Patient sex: F
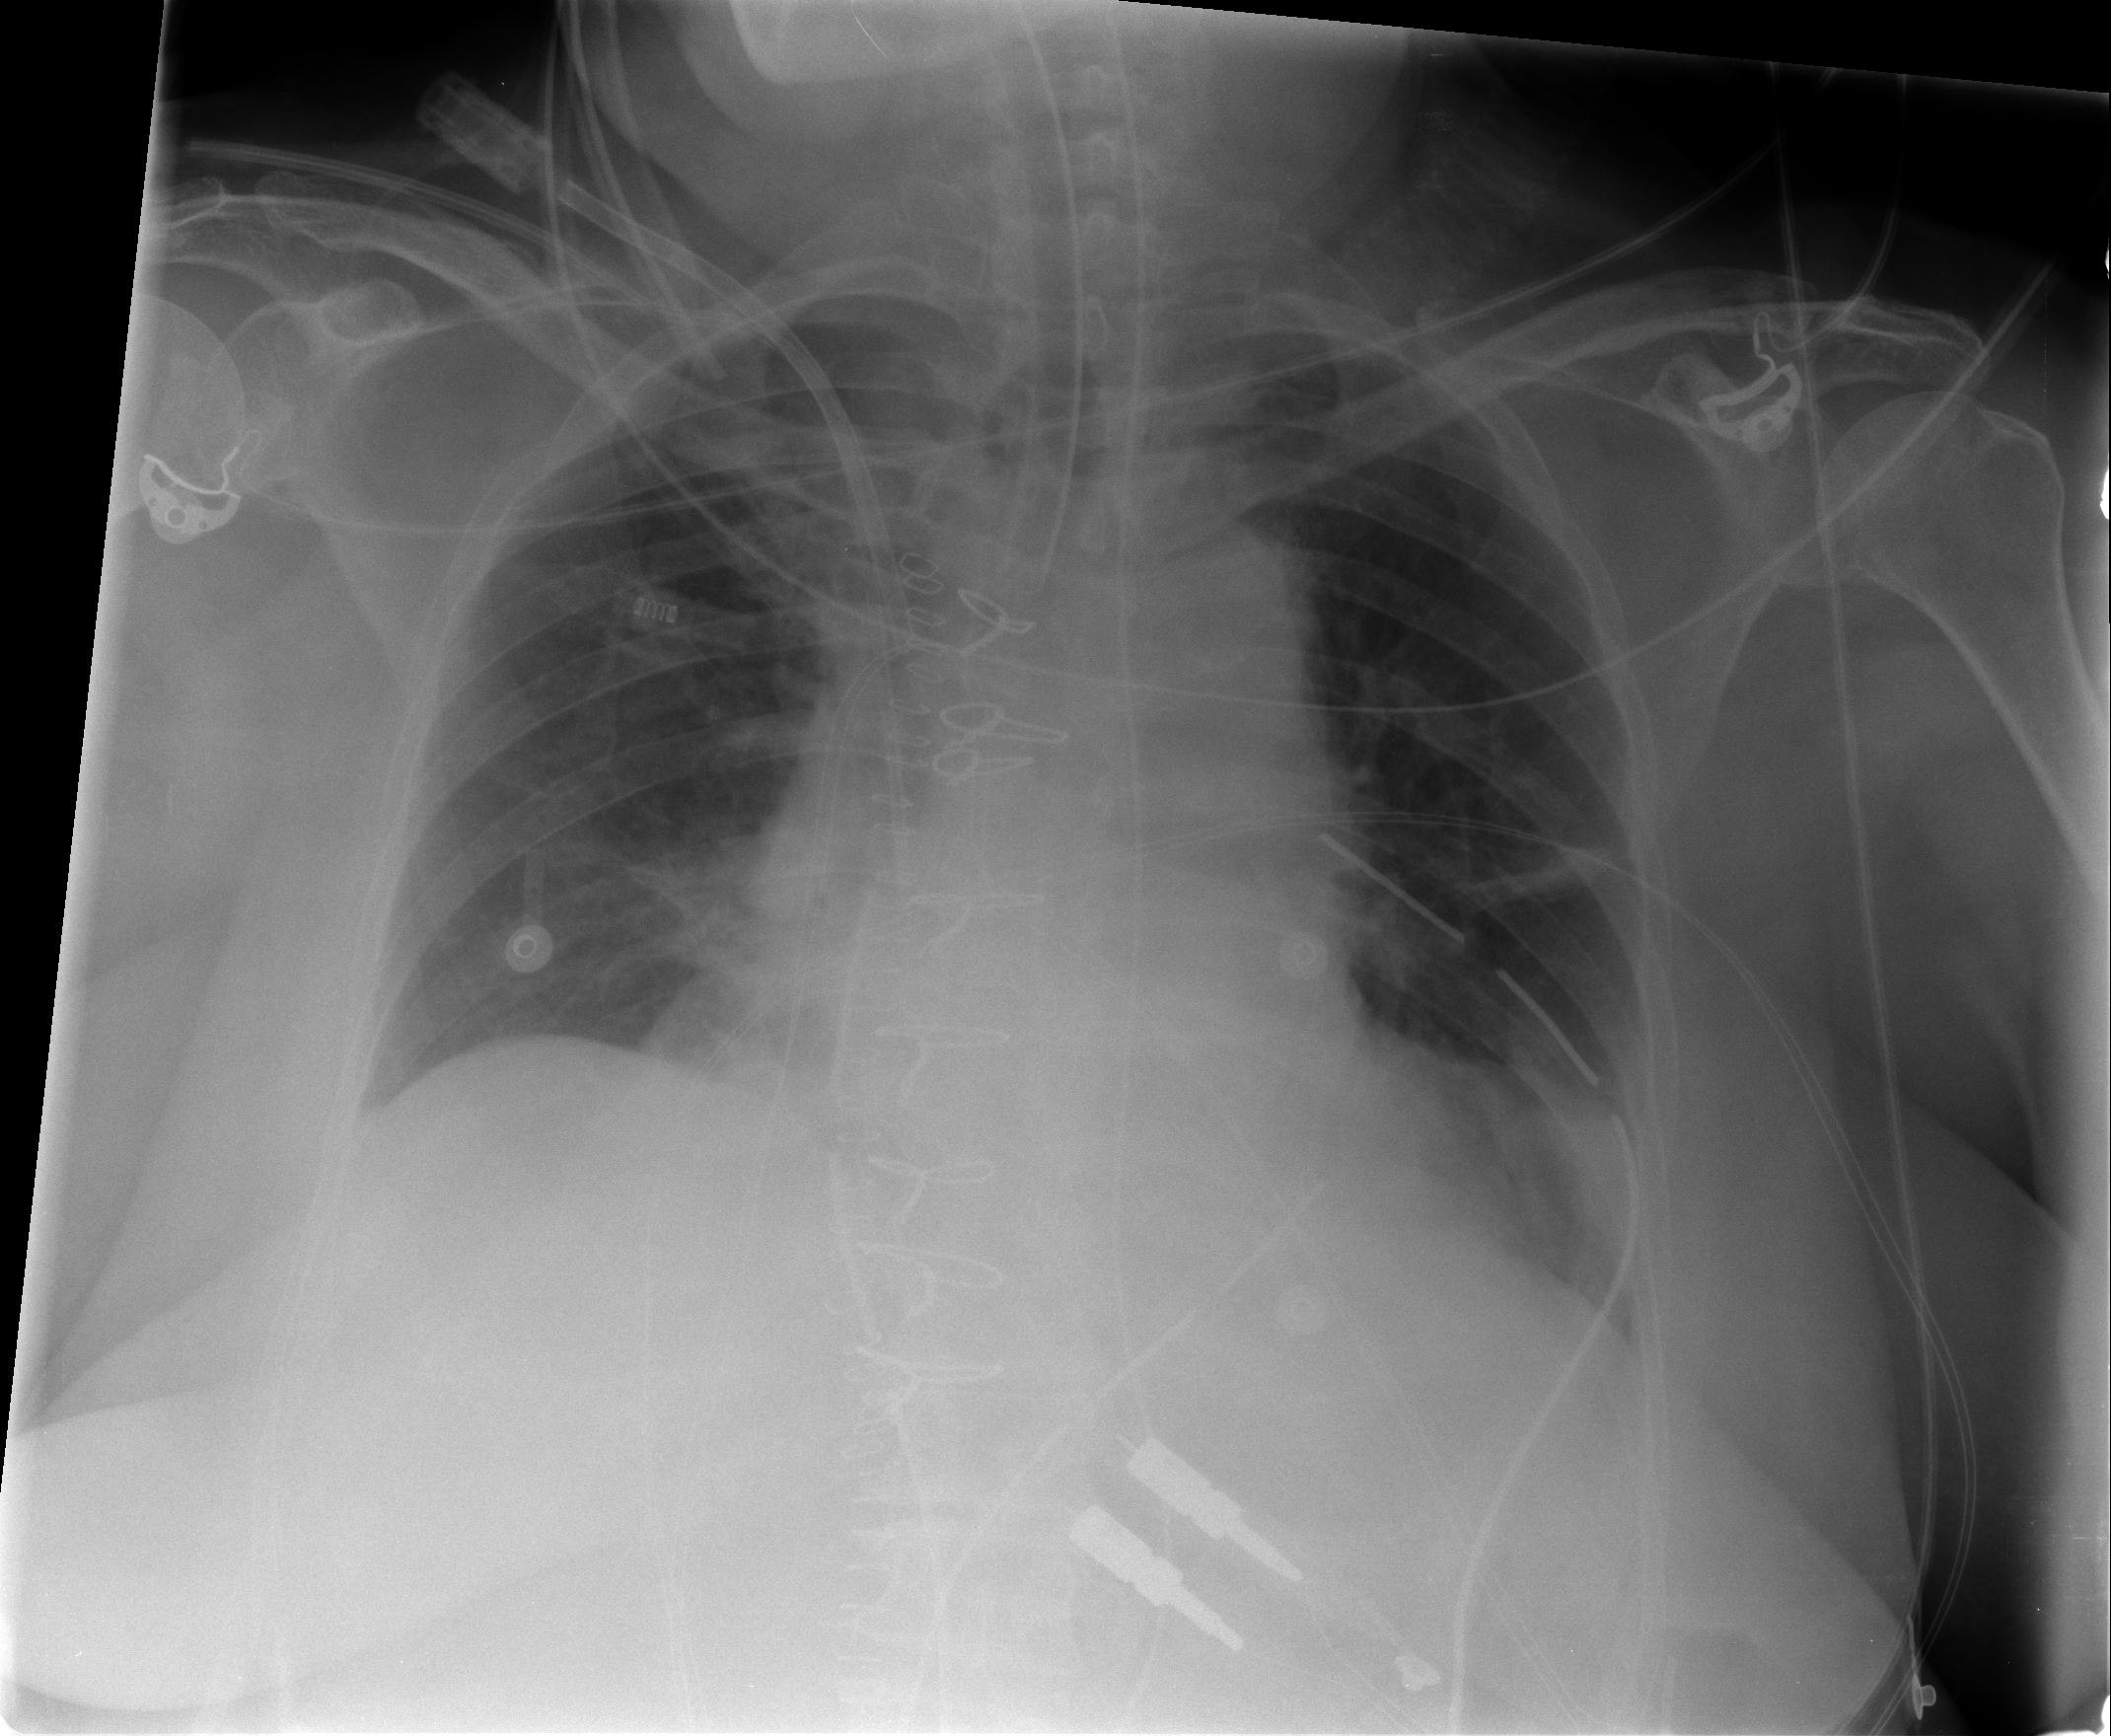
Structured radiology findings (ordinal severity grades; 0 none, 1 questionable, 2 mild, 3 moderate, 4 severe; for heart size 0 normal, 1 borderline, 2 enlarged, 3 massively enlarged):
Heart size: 1
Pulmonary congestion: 2
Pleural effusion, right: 0
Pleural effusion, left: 1
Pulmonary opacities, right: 0
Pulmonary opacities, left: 1
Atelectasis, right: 0
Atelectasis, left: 3